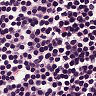
Metastatic tissue present: no